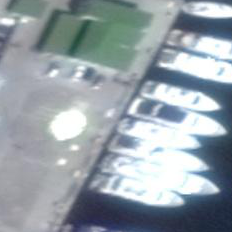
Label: civil